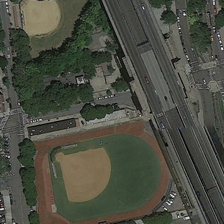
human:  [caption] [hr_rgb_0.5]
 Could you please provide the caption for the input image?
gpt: two baseball fields surrounded by green trees respectively are near a road .

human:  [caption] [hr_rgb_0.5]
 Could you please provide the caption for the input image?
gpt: two baseball fields surrounded by green trees respectively are near a road .

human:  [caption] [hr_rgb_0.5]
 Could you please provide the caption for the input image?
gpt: two baseball fields surrounded by green trees respectively are near a road .

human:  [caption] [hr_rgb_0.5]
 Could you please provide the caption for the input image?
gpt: two baseball fields surrounded by green trees respectively are near a road .

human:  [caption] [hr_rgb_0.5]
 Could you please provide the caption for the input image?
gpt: two baseball fields surrounded by green trees respectively are near a road .